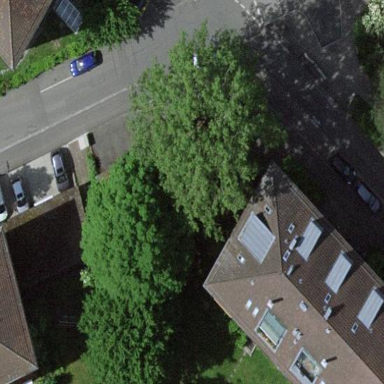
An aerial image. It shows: Group of garages.